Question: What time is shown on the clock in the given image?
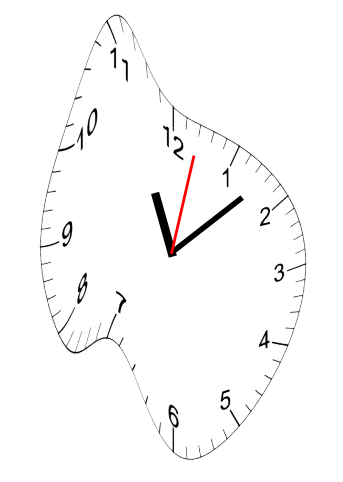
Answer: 11:08:02